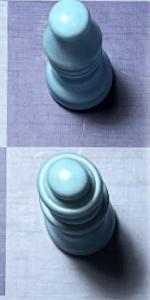
Label: Queen_White